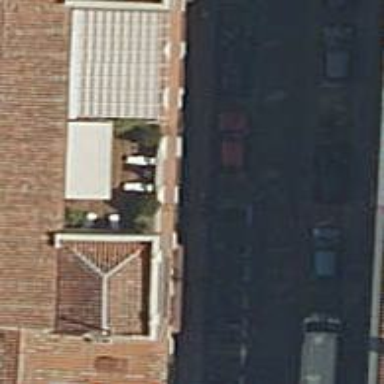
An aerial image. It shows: Motorcycle parking facility.